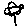
Label: flower